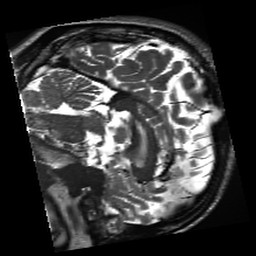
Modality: inplaneT2
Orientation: sagittal
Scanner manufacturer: siemens
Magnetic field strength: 3 T
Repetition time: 11 s
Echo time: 0.059 s